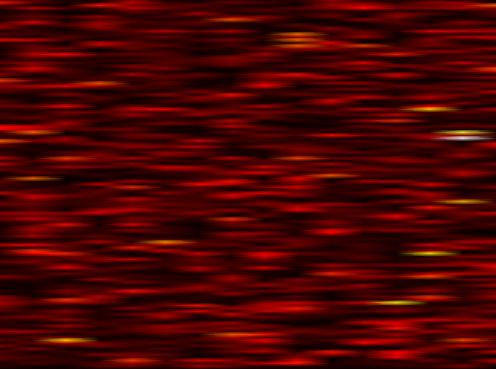
Label: WOLA